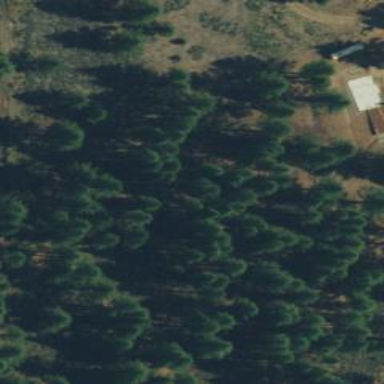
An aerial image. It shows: Evergreen needle-leaved woodland.